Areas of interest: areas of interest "Tangshan Jindi Hotel"
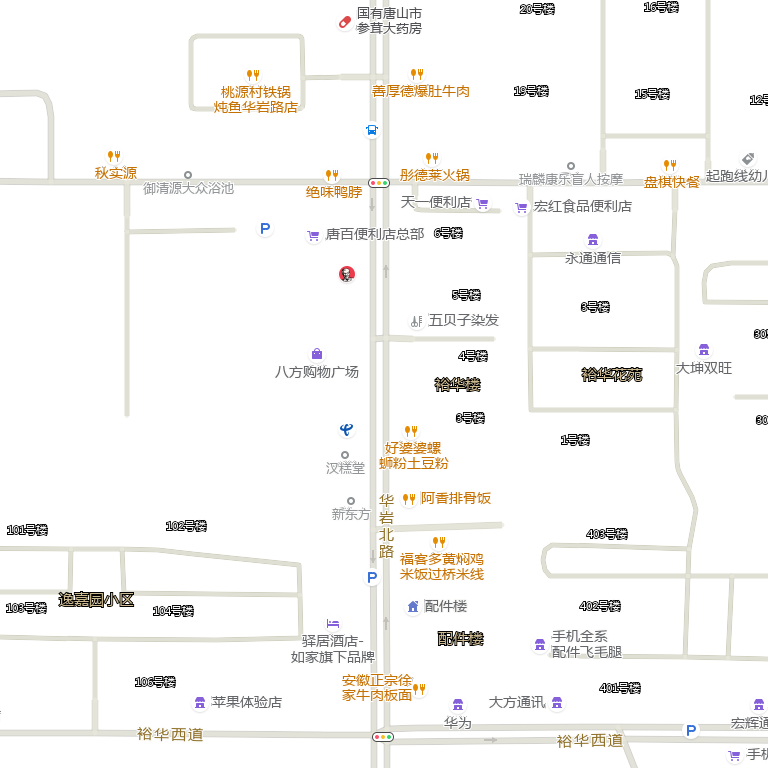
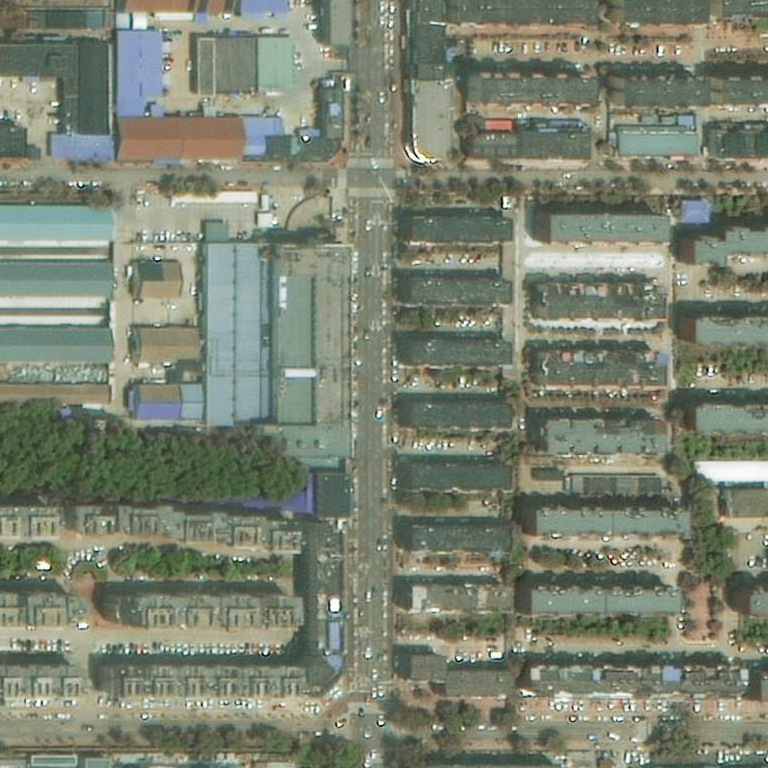